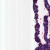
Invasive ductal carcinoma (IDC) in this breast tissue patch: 0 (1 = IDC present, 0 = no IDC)